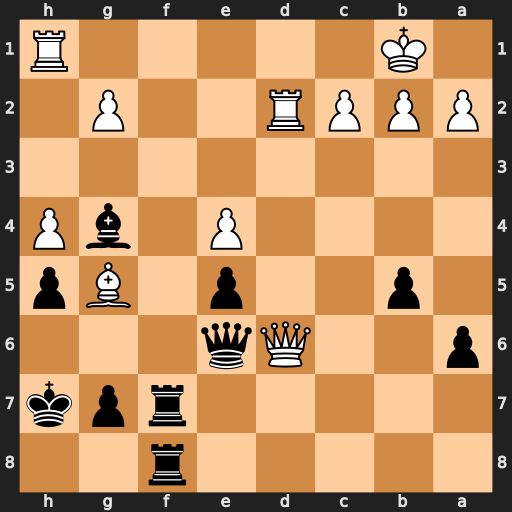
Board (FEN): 5r2/5rpk/p2Qq3/1p2p1Bp/4P1bP/8/PPPR2P1/1K5R
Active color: b
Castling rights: -
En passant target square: -
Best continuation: Rf1+ Rxf1 Rxf1+